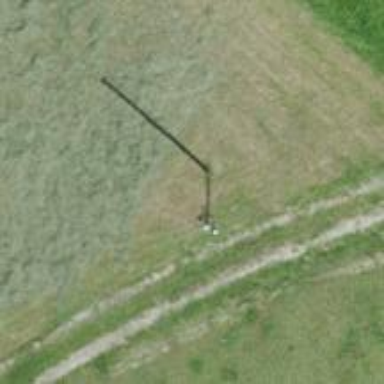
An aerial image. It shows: Power pole.